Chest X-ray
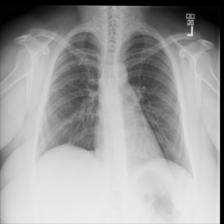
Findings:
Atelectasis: negative
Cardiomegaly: negative
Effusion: negative
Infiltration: negative
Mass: negative
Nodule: negative
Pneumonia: negative
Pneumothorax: negative
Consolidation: negative
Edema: negative
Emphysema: negative
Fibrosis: negative
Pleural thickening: negative
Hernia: negative